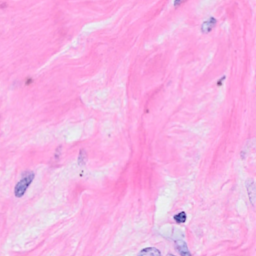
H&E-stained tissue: Breast